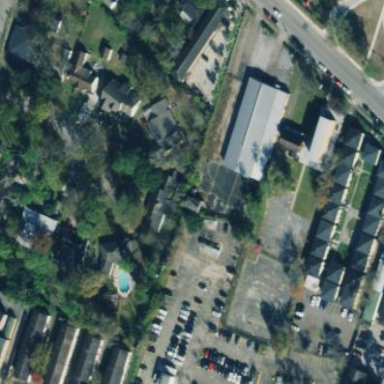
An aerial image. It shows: Car repair shop.